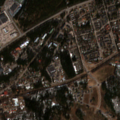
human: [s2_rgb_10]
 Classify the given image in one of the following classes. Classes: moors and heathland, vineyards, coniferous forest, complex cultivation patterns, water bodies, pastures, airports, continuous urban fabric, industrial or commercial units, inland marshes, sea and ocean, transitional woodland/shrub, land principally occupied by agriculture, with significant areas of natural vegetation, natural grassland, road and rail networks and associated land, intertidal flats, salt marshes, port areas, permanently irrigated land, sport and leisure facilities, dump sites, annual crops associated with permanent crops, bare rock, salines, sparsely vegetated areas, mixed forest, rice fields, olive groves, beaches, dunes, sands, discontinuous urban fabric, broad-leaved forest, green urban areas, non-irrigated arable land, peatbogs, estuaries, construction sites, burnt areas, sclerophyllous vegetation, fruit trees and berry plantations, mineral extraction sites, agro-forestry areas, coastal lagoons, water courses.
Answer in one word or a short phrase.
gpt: discontinuous urban fabric, industrial or commercial units, broad-leaved forest, coniferous forest, mixed forest, transitional woodland/shrub